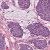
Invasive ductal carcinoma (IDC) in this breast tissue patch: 1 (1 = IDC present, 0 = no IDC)